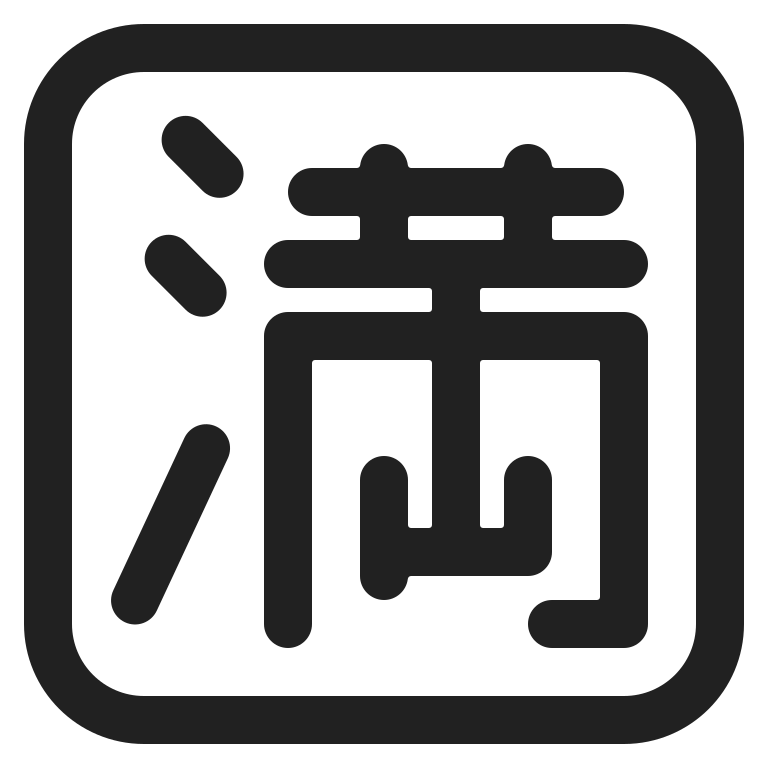
japanese no vacancy button high contrast